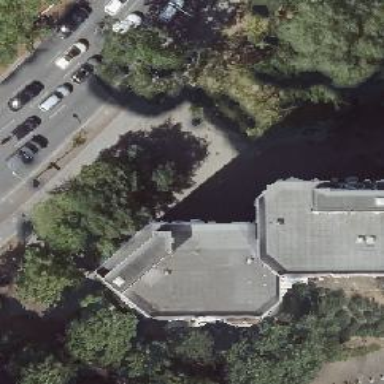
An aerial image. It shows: Parking aisle road leading through building passage tunnel.